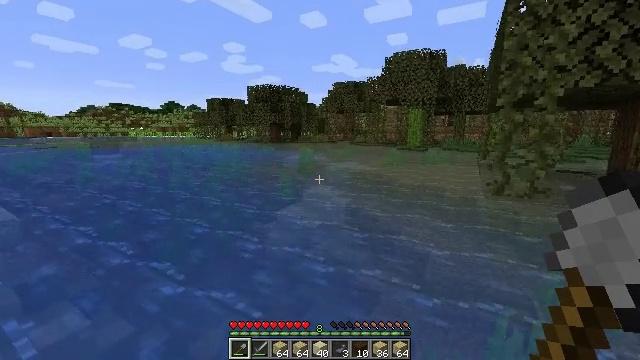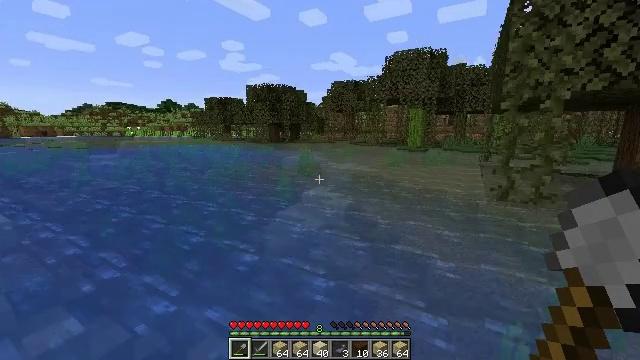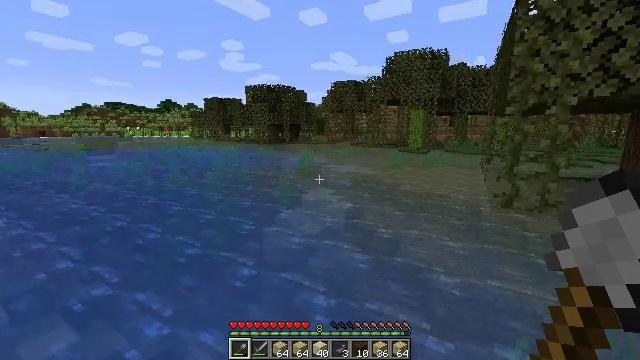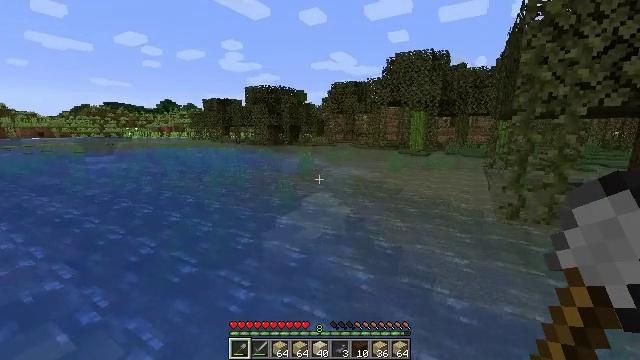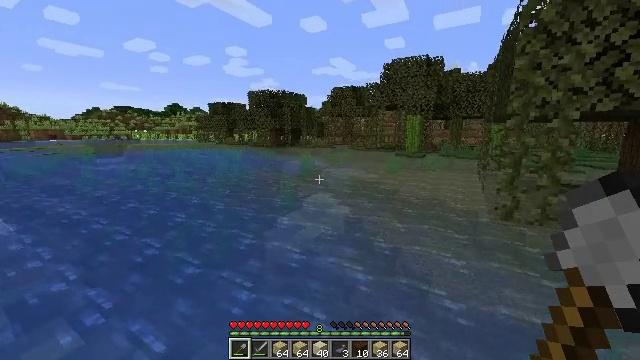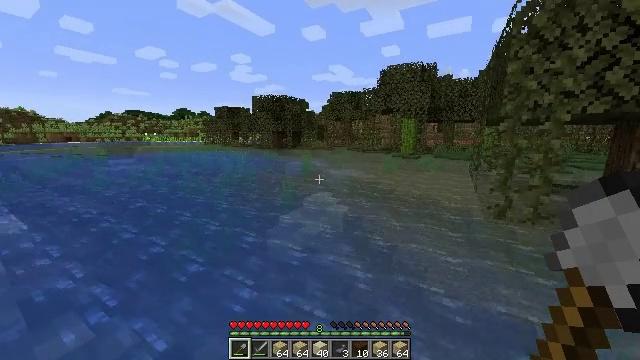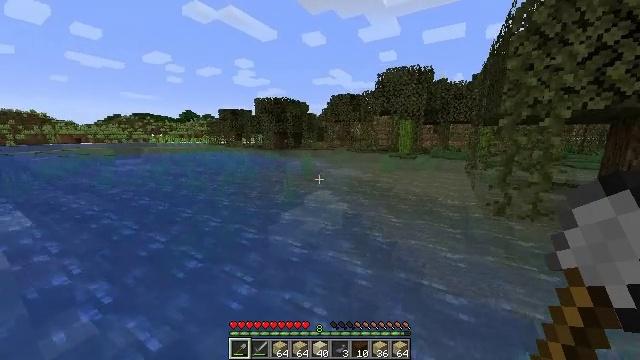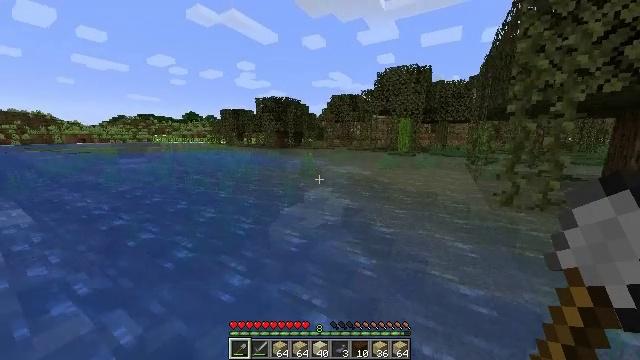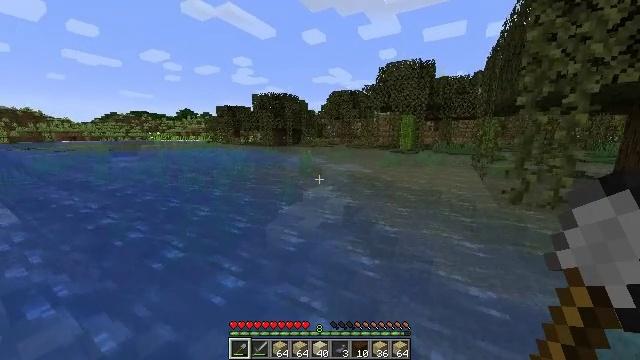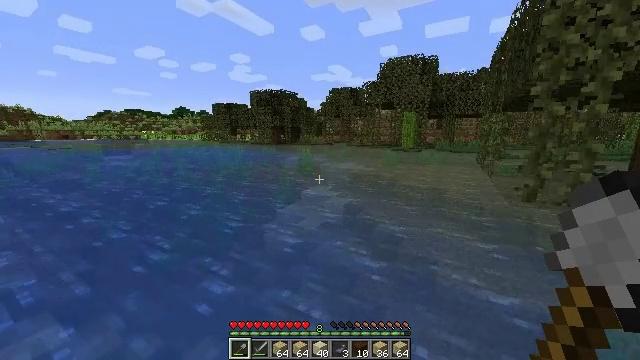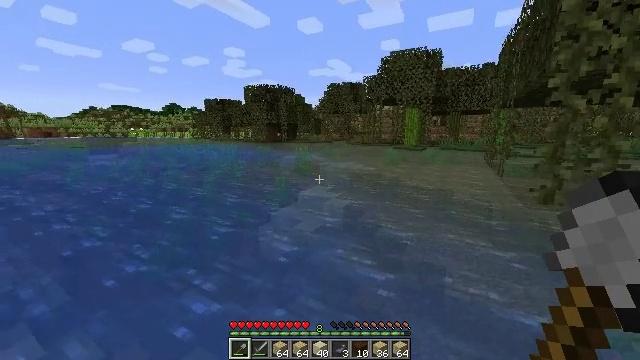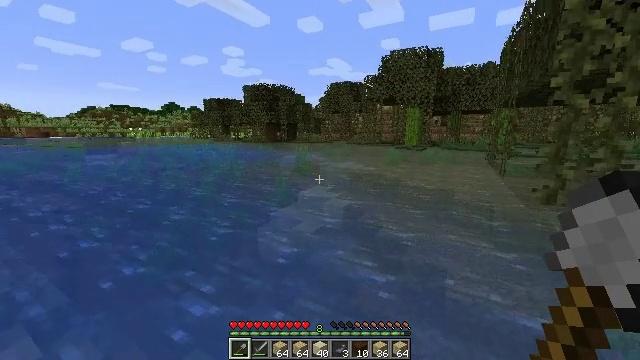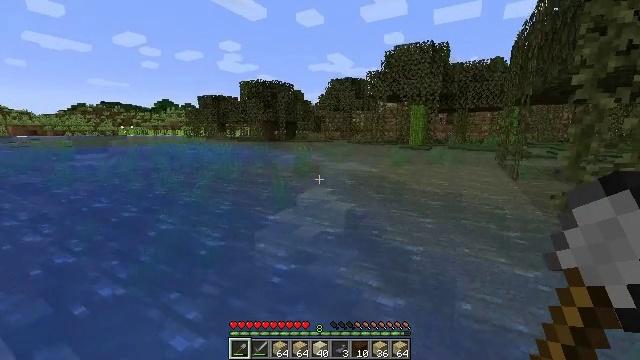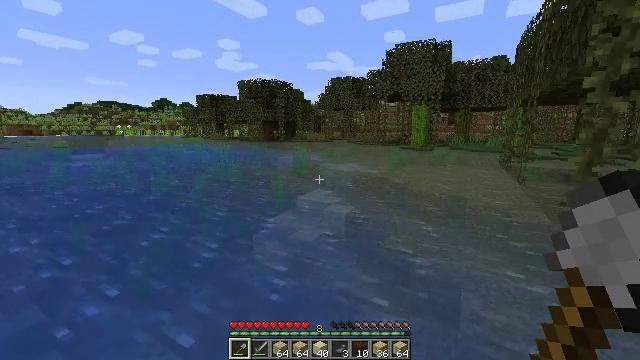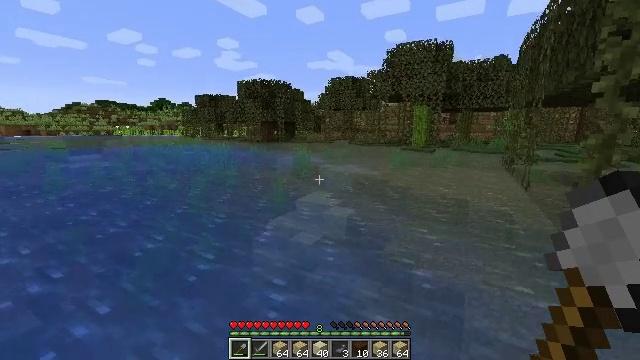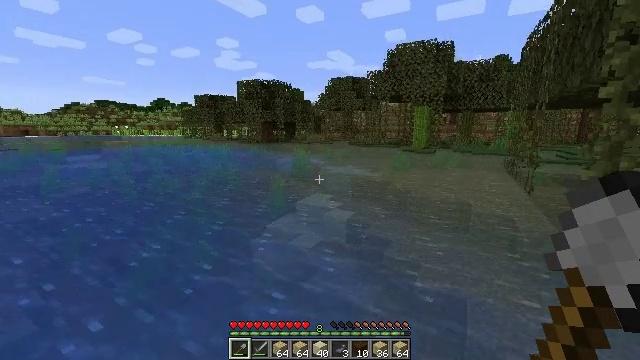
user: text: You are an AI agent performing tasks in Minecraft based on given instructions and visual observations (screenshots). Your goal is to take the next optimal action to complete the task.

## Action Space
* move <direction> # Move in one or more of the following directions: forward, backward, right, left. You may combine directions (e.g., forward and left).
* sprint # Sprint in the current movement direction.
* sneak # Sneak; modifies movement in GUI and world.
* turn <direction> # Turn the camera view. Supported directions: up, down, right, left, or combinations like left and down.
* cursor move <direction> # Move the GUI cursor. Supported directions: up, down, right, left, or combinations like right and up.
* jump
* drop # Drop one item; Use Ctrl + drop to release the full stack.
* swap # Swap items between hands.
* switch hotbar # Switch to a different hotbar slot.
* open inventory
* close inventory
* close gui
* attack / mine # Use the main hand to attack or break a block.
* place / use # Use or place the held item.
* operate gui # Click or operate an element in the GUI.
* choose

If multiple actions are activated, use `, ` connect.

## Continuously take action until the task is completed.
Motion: motion action
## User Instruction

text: Cut down the sugar cane stalks.
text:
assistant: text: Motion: move forward, sprint, jump
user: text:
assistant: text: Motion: move forward, sprint, jump
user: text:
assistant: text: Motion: move forward, sprint, jump
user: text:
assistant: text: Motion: move forward, sprint, jump
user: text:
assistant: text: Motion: move forward, sprint, jump
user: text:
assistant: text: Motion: move forward, sprint, jump
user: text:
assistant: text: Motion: move forward, sprint, jump
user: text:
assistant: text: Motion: move forward, sprint, jump
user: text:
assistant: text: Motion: move forward, sprint, jump
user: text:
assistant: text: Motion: move forward, sprint, jump
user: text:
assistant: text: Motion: move forward, sprint, jump
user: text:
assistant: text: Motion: move forward, sprint, jump
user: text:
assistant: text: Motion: move forward, sprint, jump
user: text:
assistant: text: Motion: move forward, sprint, jump
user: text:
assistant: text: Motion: move forward, sprint, jump
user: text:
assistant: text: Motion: move forward, sprint, jump
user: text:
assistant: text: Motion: move forward, sprint, jump
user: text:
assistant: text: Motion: move forward, sprint, jump
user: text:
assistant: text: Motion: move forward, sprint, jump
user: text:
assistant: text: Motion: move forward, sprint, jump
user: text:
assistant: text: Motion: move forward, sprint, jump
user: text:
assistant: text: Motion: move forward, sprint, jump
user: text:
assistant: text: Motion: move forward, sprint, jump
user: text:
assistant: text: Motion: move forward, sprint, jump
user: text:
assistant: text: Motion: move forward, sprint, jump
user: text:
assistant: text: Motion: move forward, sprint, jump
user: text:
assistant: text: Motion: move forward, sprint, jump
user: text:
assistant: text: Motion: move forward, sprint, jump
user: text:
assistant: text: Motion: move forward, sprint, jump
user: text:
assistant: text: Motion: move forward, sprint, jump